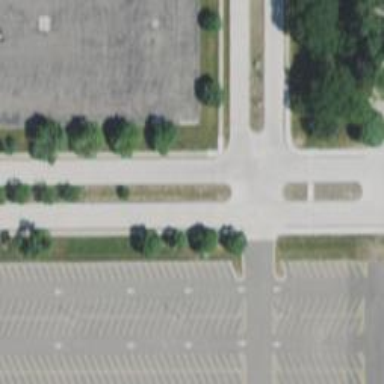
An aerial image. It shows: Unclassified road with separate sidewalk.